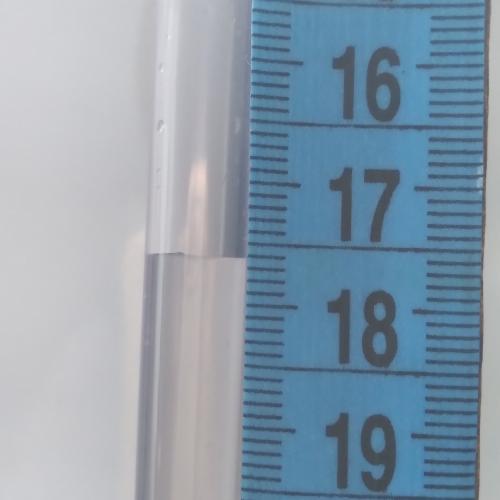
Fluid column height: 17.6 cm